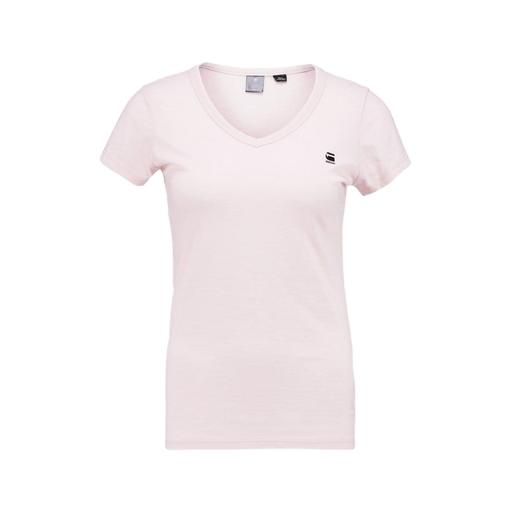
pink women's light v-neck t-shirt, pink pima logo tee, pink woman's tee, white background